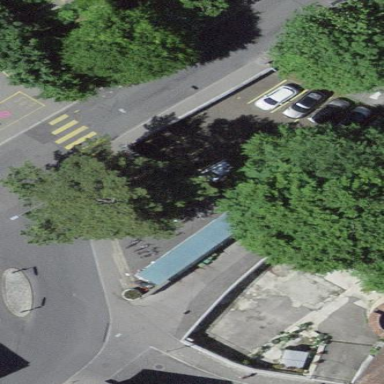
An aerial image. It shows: Bicycle parking facility.